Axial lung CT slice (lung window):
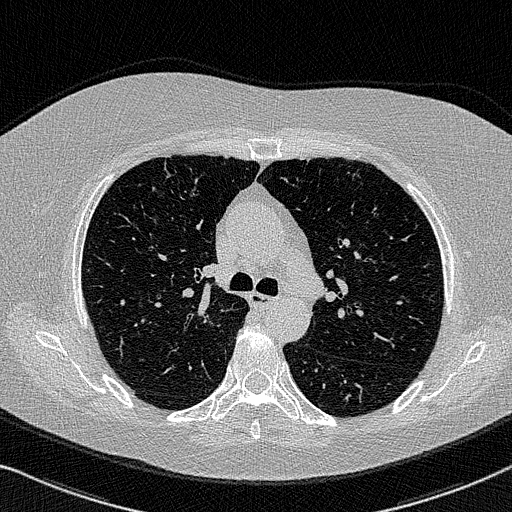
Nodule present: no